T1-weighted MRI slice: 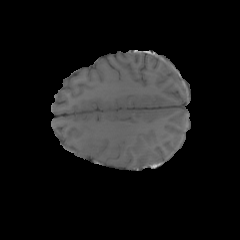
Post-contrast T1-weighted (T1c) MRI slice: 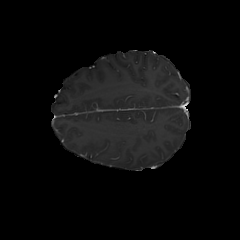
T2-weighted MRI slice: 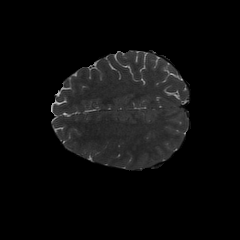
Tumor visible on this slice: yes